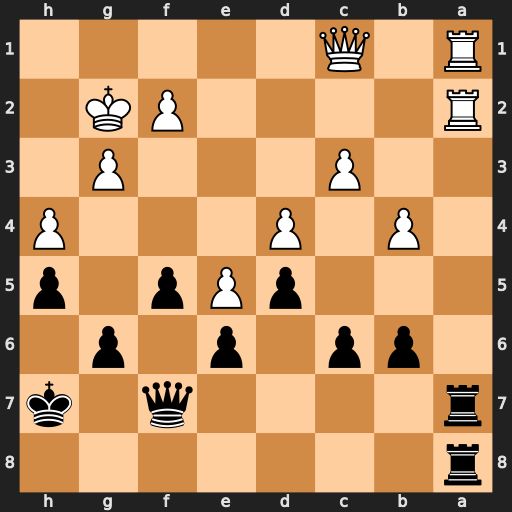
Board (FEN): r7/r4q1k/1pp1p1p1/3pPp1p/1P1P3P/2P3P1/R4PK1/R1Q5
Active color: b
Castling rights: -
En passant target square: -
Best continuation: Rxa2 Rxa2 Rxa2